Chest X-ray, AP view. Patient: 53 years old, sex M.
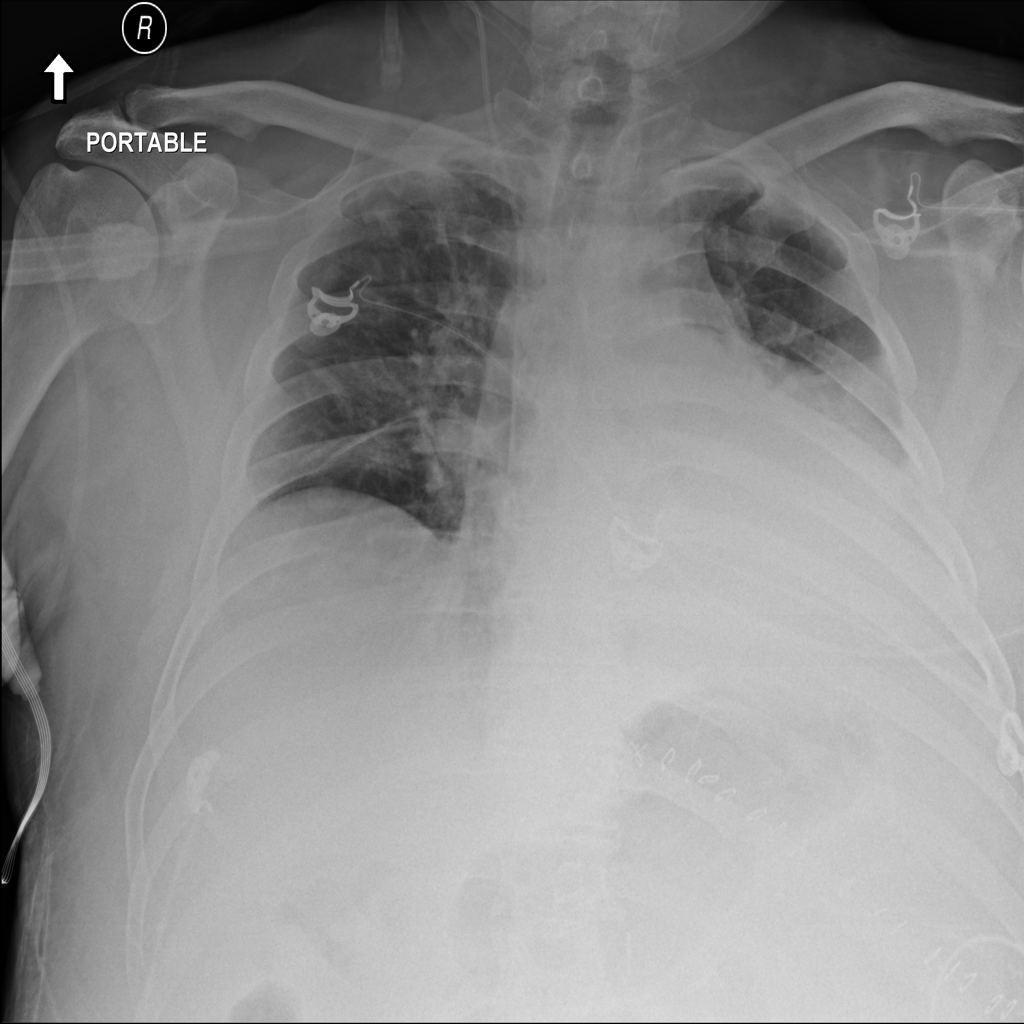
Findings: Atelectasis, Effusion, Infiltration